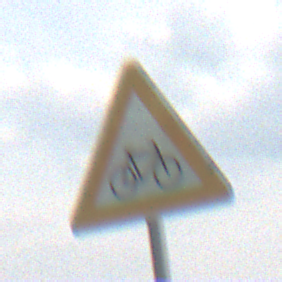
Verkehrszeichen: RadverkehrLinks
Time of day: MorningAfternoon
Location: Outdoor (Nature)
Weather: PartlyCloudy
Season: NotSpecified
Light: Natural